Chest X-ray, PA view. Patient: 71 years old, sex F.
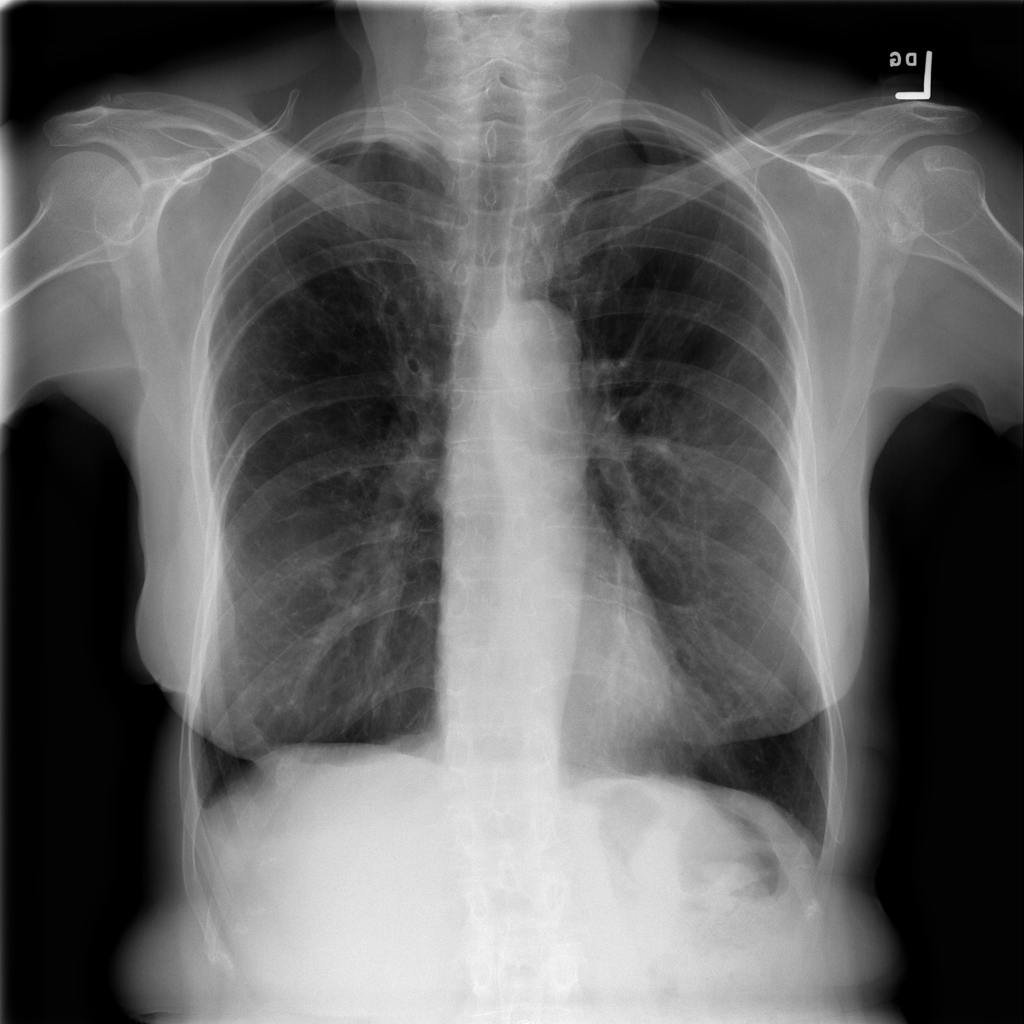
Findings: No Finding